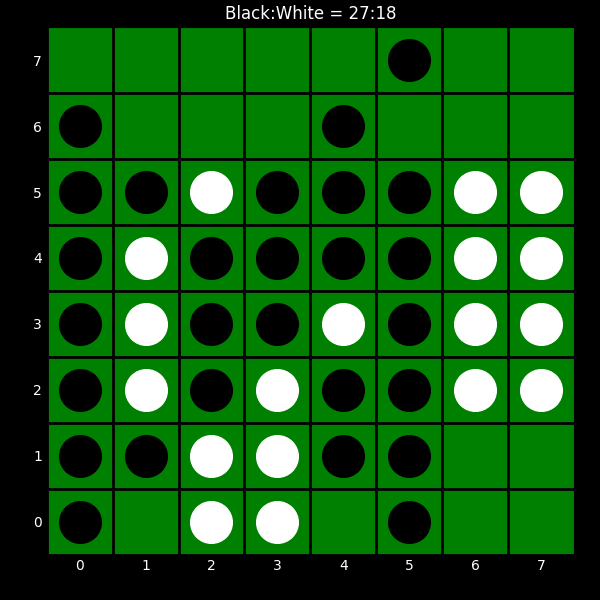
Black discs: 27
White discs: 18